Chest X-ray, AP view. Patient: 31 years old, sex M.
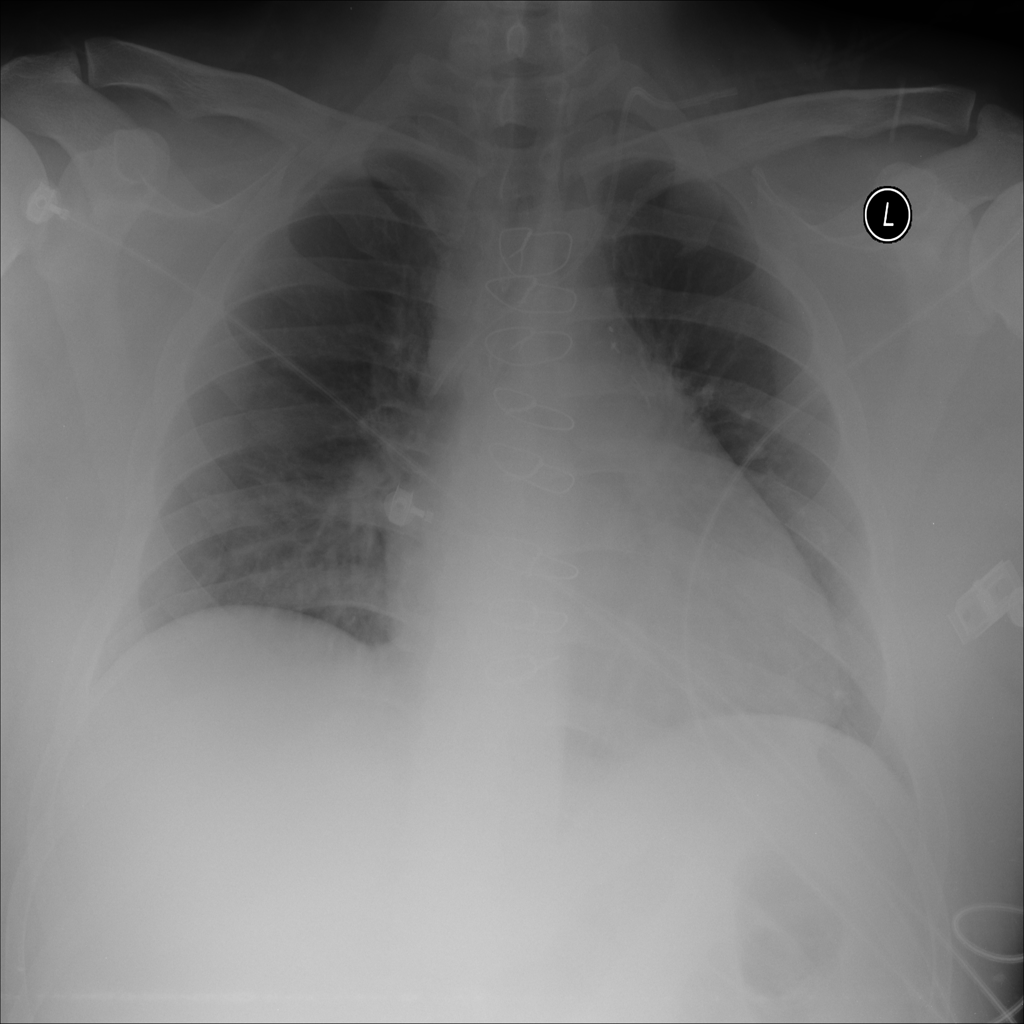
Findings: No Finding